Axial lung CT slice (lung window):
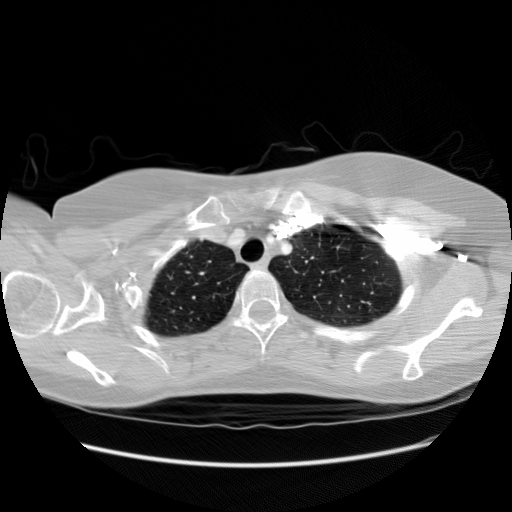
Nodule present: no